Question: I want to load some photos from a server and display each of them in an own box such that the box is filled and the image centered (not stretched), if it is to big. Can I achieve this for example with CSS without knowing the size of each image? Maybe with max-width or so?
Here is an example of what I want:

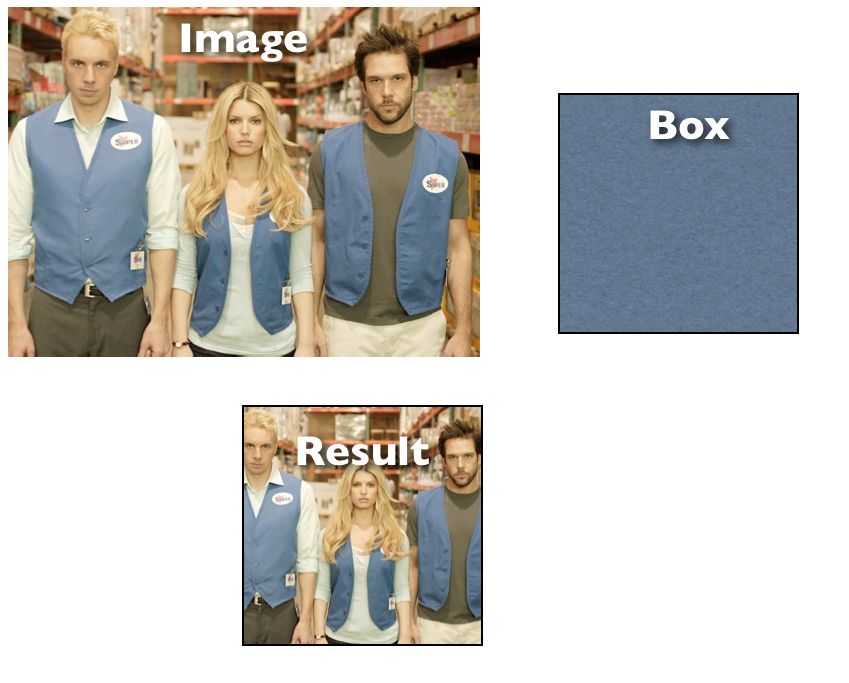
Answer: You could use the CSS3 'background-size' property.
Specifically, you would use either 'background-size:contain' or 'background-size:cover'.
From the spec:
> Values have the following meanings:Scale the image, while preserving its intrinsic aspect ratio
(if any), to the largest size such that both its width and its height
can fit inside the background positioning area. Scale the image, while preserving its intrinsic aspect ratio
(if any), to the smallest size such that both its width and its height
can completely cover the background positioning area.
Source: <URL>
Which one you used would depend on the aspect ratio of the original images you are using.
Scroll down on this resource to see some examples: <URL>